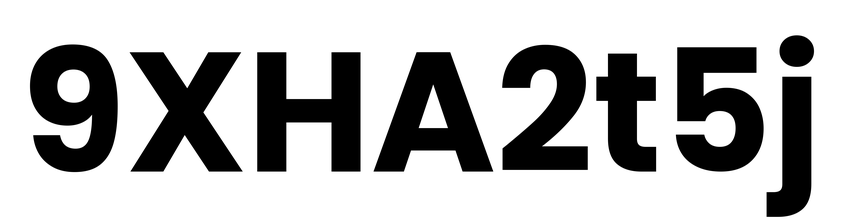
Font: Poppins-Bold